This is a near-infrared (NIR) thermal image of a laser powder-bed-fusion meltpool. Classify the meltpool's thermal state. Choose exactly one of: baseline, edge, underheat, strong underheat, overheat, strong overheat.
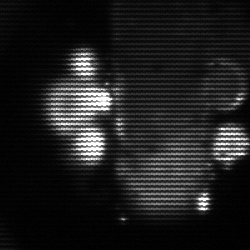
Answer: strong underheat